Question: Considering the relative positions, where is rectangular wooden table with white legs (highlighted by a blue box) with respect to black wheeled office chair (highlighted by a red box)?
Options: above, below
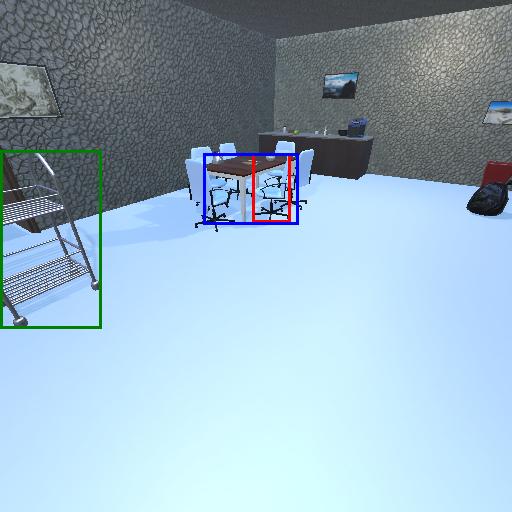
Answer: above